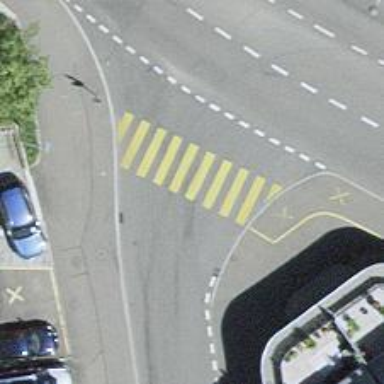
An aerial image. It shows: Zebra crossing on the road.